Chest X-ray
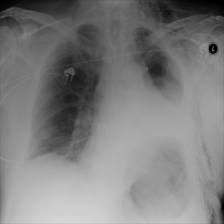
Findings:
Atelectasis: negative
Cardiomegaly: negative
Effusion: negative
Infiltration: negative
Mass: negative
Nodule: negative
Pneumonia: negative
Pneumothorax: negative
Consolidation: negative
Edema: positive
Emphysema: positive
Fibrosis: negative
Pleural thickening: negative
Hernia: negative